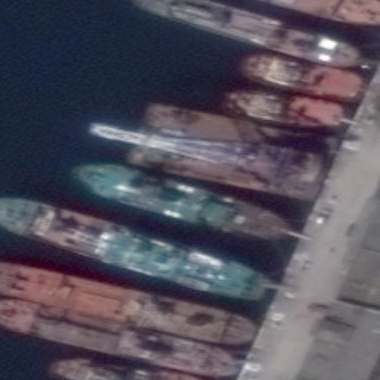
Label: civil